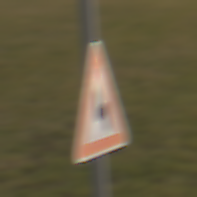
Verkehrszeichen: DoppelkurveZunaechstLinks
Umgebung: Outdoor, Nature
Tageszeit: SunriseSunset
Wetter: PartlyCloudy
Licht: Natural
Jahreszeit: NotSpecified
Kontrast: LowContrast